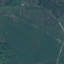
Land use / land cover: Pasture